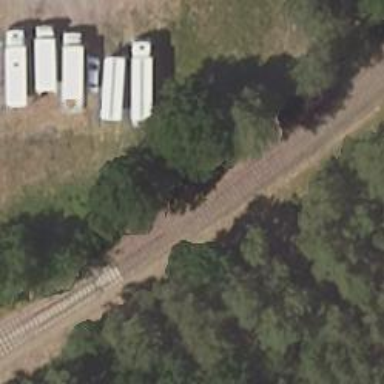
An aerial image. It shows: Abandoned railway.